Question: I have implemented the Google maps JavaScript API and I am trying to get a full screen map.
The map itself is only showing in a small box in the corner, I know the container is the right size as I have google elements on each corner but the map isn't filling the container.
Here's what I have:

The code:
'''
<script src="https://maps.googleapis.com/maps/api/js?key=AIzaSyAh_6k9o89NOW69iR9mL_0J6vu9QMm_54w&sensor=false&extension=.js"></script>
<script> google.maps.event.addDomListener(window, 'load', init);
var map;
function init() {
var mapOptions = {
center: new google.maps.LatLng(51.508800670335646,-0.06943131238223),
zoom: 12,
zoomControl: true,
zoomControlOptions: {
style: google.maps.ZoomControlStyle.DEFAULT,
},
disableDoubleClickZoom: true,
mapTypeControl: true,
mapTypeControlOptions: {
style: google.maps.MapTypeControlStyle.HORIZONTAL_BAR,
},
scaleControl: true,
scrollwheel: true,
streetViewControl: true,
draggable : true,
overviewMapControl: true,
overviewMapControlOptions: {
opened: false,
},
mapTypeId: google.maps.MapTypeId.ROADMAP,
styles: [
{
featureType: 'water',
stylers: [{color:'#46bcec'},{visibility:'on'}]
},{
featureType: 'landscape',
stylers: [{color:'#f2f2f2'}]
},{
featureType: 'road',
stylers: [{saturation: -100},{lightness: 45}]
},{
featureType: 'road.highway',
stylers: [{visibility: 'simplified'}]
},{
featureType: 'road.arterial',
elementType: 'labels.icon',
stylers: [{visibility: 'off'}]
},{
featureType: 'administrative',
elementType: 'labels.text.fill',
stylers: [{color: '#444444'}]
},{
featureType: 'transit',
stylers: [{visibility: 'off'}]
},{
featureType: 'poi',
stylers: [{visibility: 'off'}]
}
],
}
var mapElement = document.getElementById('map');
var map = new google.maps.Map(mapElement, mapOptions);
var locations = [
];
for (i = 0; i < locations.length; i++) {
marker = new google.maps.Marker({
icon: '',
position: new google.maps.LatLng(locations[i][1], locations[i][2]),
map: map
});
}
}
</script>
<style>
#map{
width:100%;
height:100%;
}
</style>
'''
Your input will be greatly appreciated.
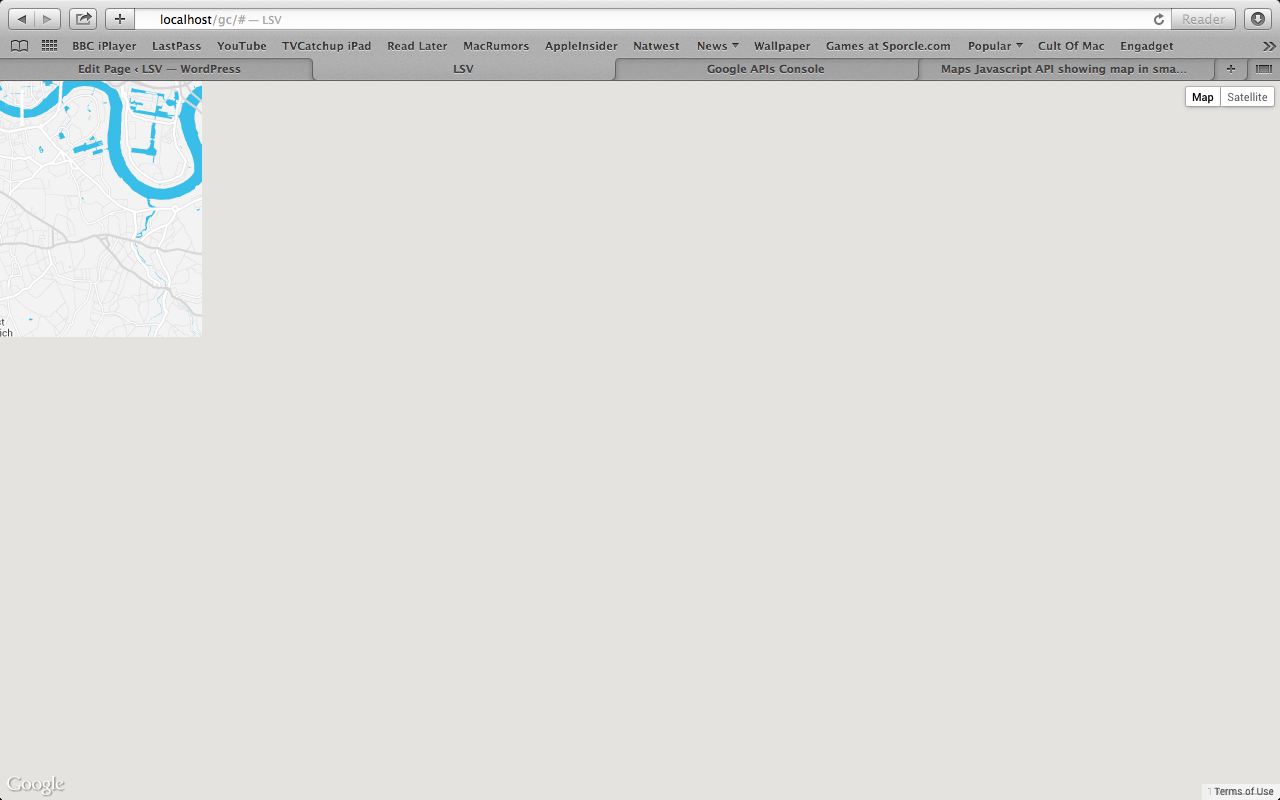
Answer: Try adding
'html { height: 100% } body { height: 100%; margin: 0px; padding: 0px }'
in your stylesheet/css
jsfiddle example: <URL>